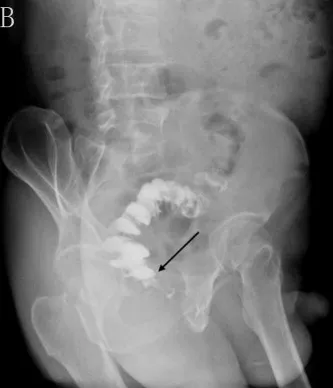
Rectal iodine contrast examination revealed no rectal anastomotic stricture. (B) Left lateral position. The arrow indicates the location of the anastomosis, which is wider than 1.2 cm.
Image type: radiology (x_ray)